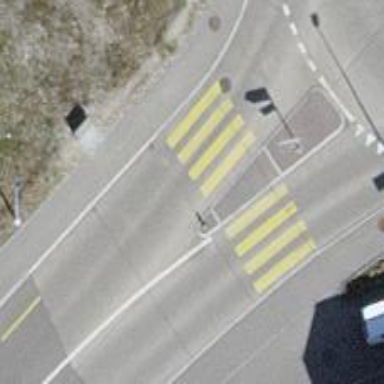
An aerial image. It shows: Secondary road with designated cycle lane.